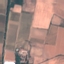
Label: PermanentCrop